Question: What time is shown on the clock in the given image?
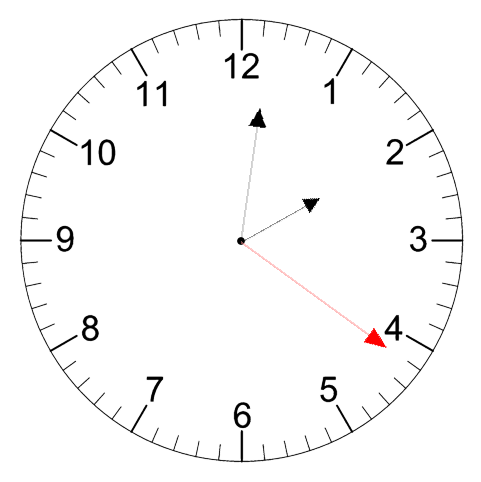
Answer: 02:01:21